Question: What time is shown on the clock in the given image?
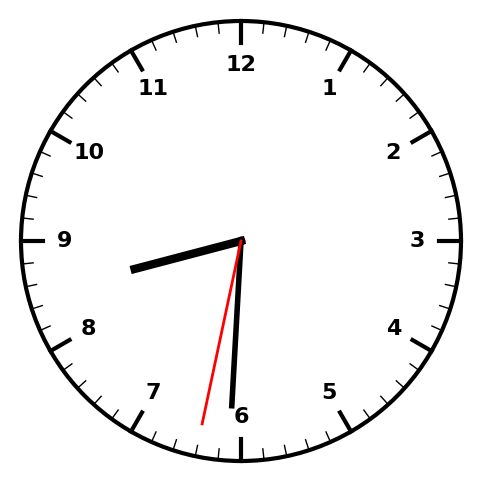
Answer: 08:30:32